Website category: university
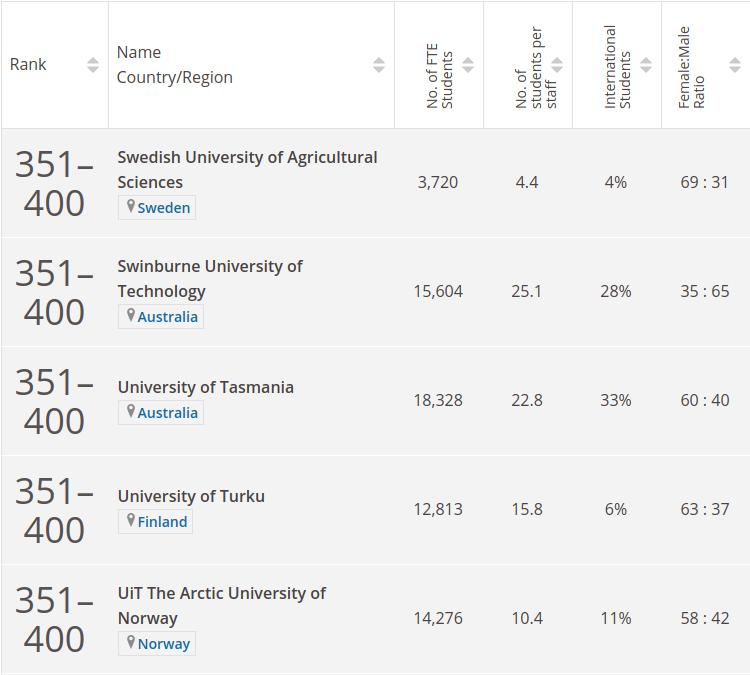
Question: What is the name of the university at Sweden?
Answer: Swedish University of Agricultural Sciences

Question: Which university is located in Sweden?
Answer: Swedish University of Agricultural Sciences

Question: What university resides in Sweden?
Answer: Swedish University of Agricultural Sciences

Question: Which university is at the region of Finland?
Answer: University of Turku

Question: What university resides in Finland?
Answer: University of Turku

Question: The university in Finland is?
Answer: University of Turku

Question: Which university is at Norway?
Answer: UiT The Arctic University of Norway

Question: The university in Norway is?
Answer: UiT The Arctic University of Norway

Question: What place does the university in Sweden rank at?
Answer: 351400

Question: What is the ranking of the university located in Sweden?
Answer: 351400

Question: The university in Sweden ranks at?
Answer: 351400

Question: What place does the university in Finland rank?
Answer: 351400

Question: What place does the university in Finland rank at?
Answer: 351400

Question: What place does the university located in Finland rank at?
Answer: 351400

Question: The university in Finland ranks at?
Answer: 351400

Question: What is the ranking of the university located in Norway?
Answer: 351400

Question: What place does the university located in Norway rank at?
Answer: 351400

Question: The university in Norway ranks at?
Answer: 351400